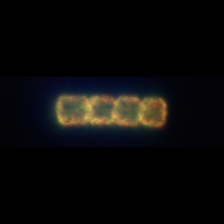
Taxon: Lauderia_Hemiaulus
Group: Diatoms